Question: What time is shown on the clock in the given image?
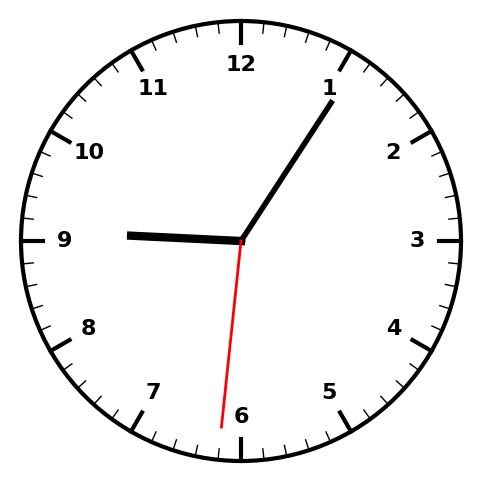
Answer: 09:05:31